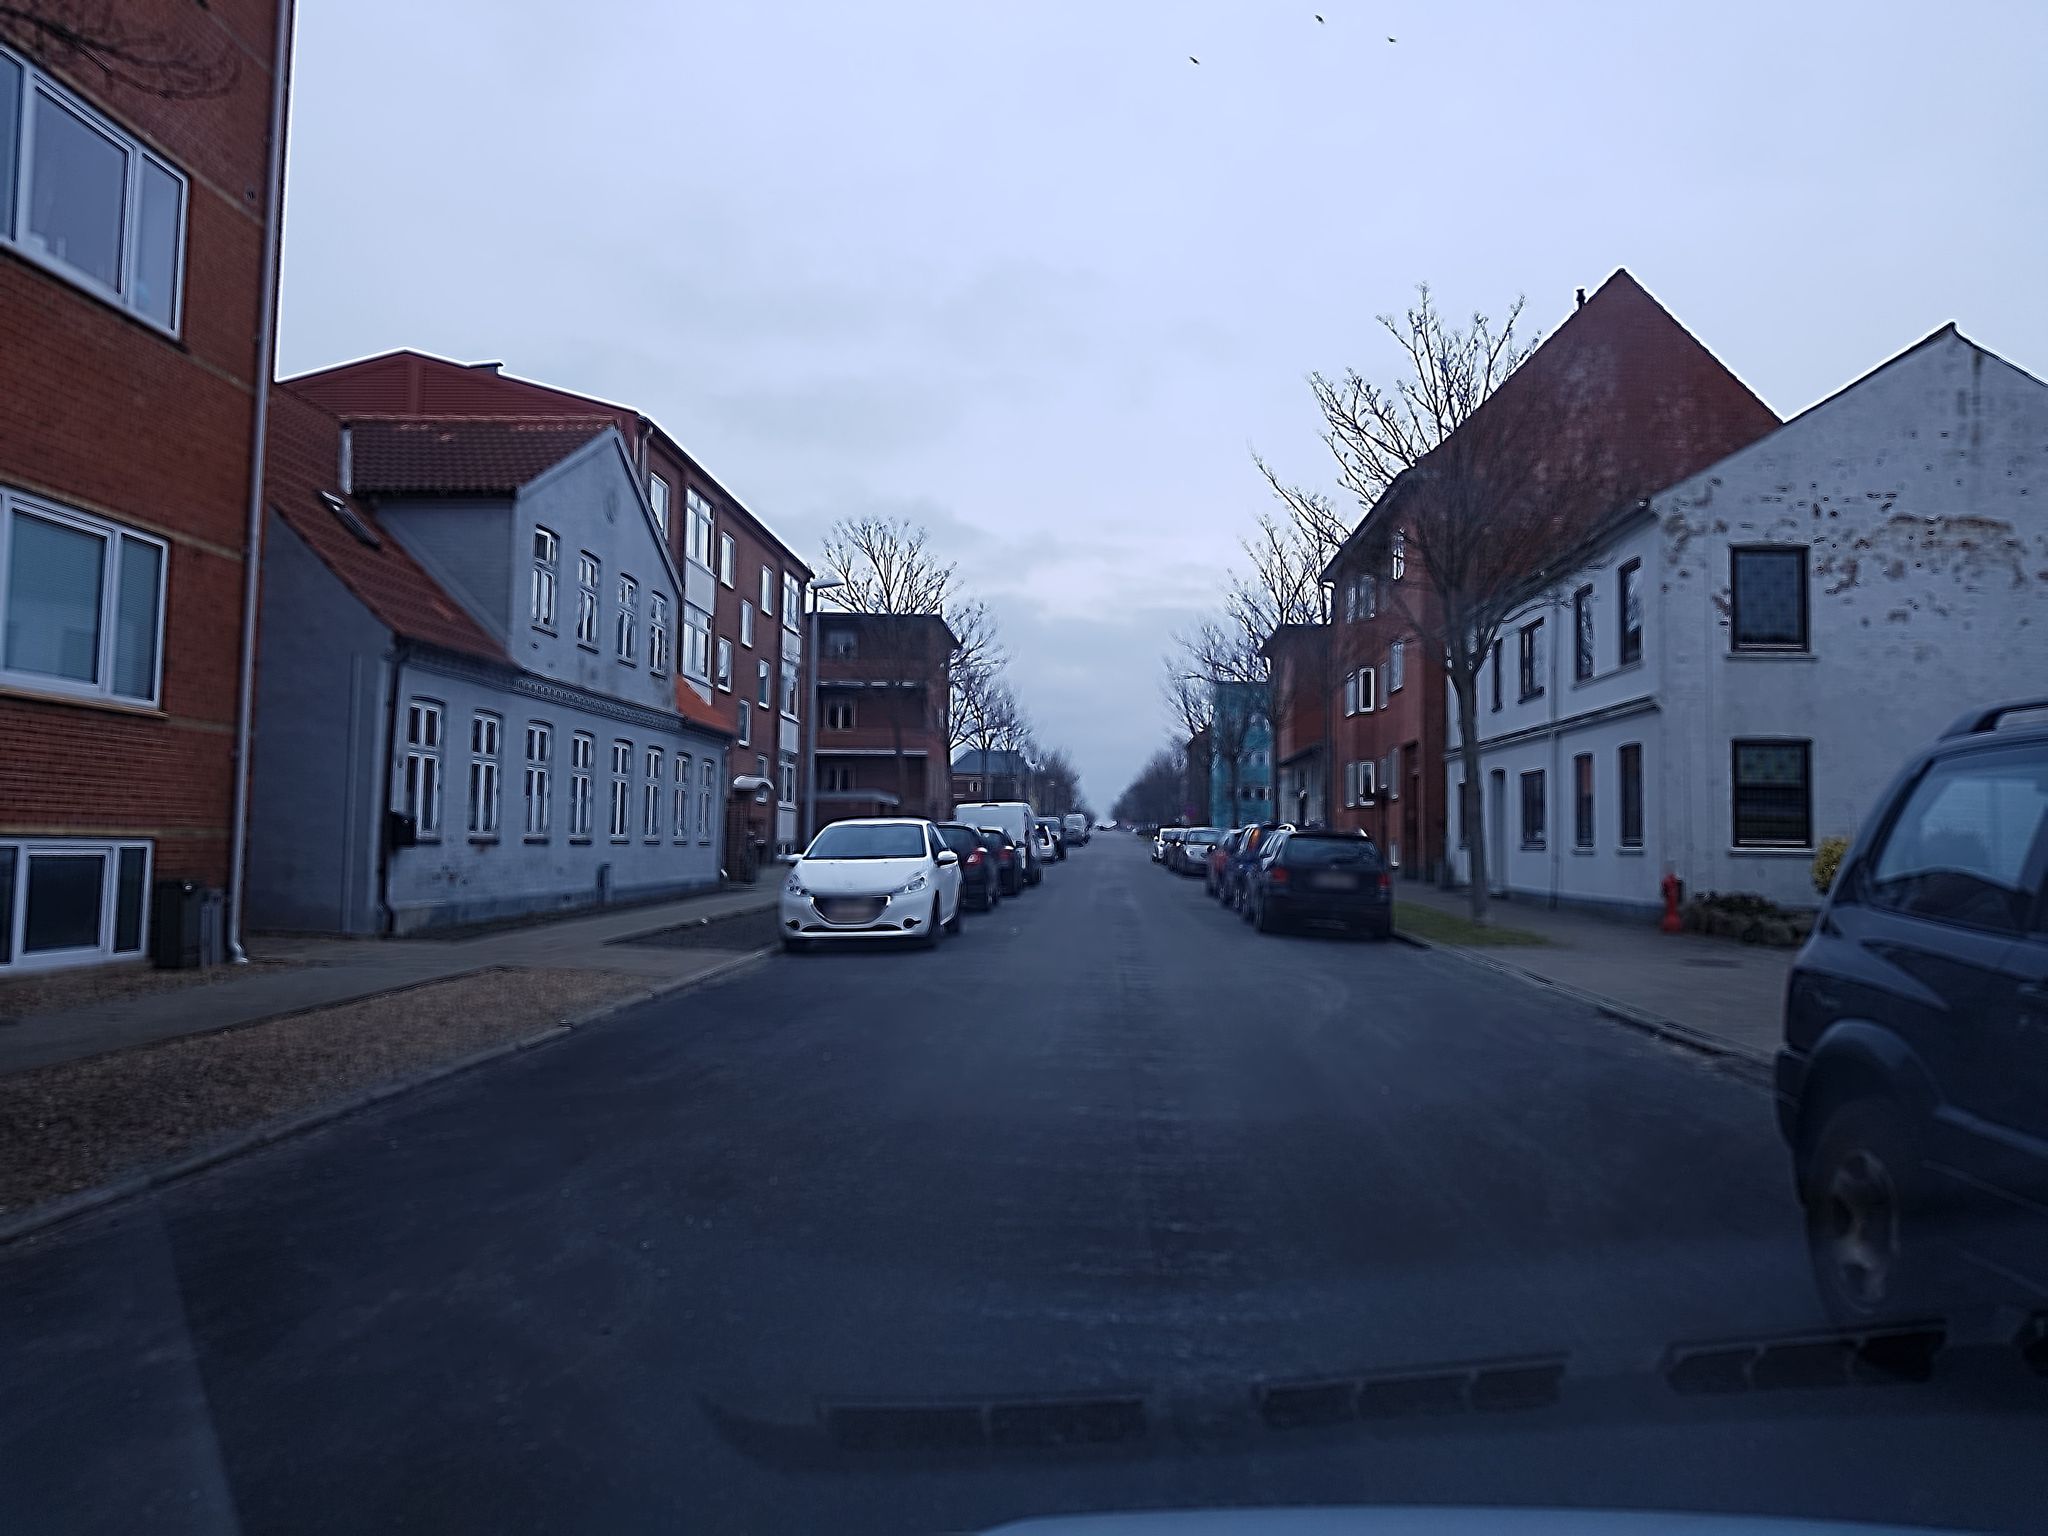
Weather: snowy
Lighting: dusk/dawn
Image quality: good
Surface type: driving surface
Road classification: residential
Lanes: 2
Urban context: dense urban cluster
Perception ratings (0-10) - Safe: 4.84, Lively: 5.12, Beautiful: 5.7, Boring: 2.18, Depressing: 0.63, Wealthy: 3.13